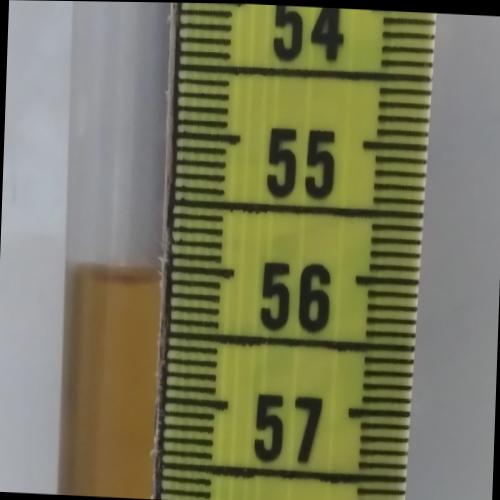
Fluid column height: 56.1 cm